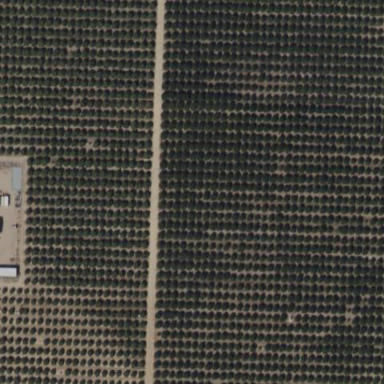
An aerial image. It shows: Orange orchard with rows of vibrant orange trees.